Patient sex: M
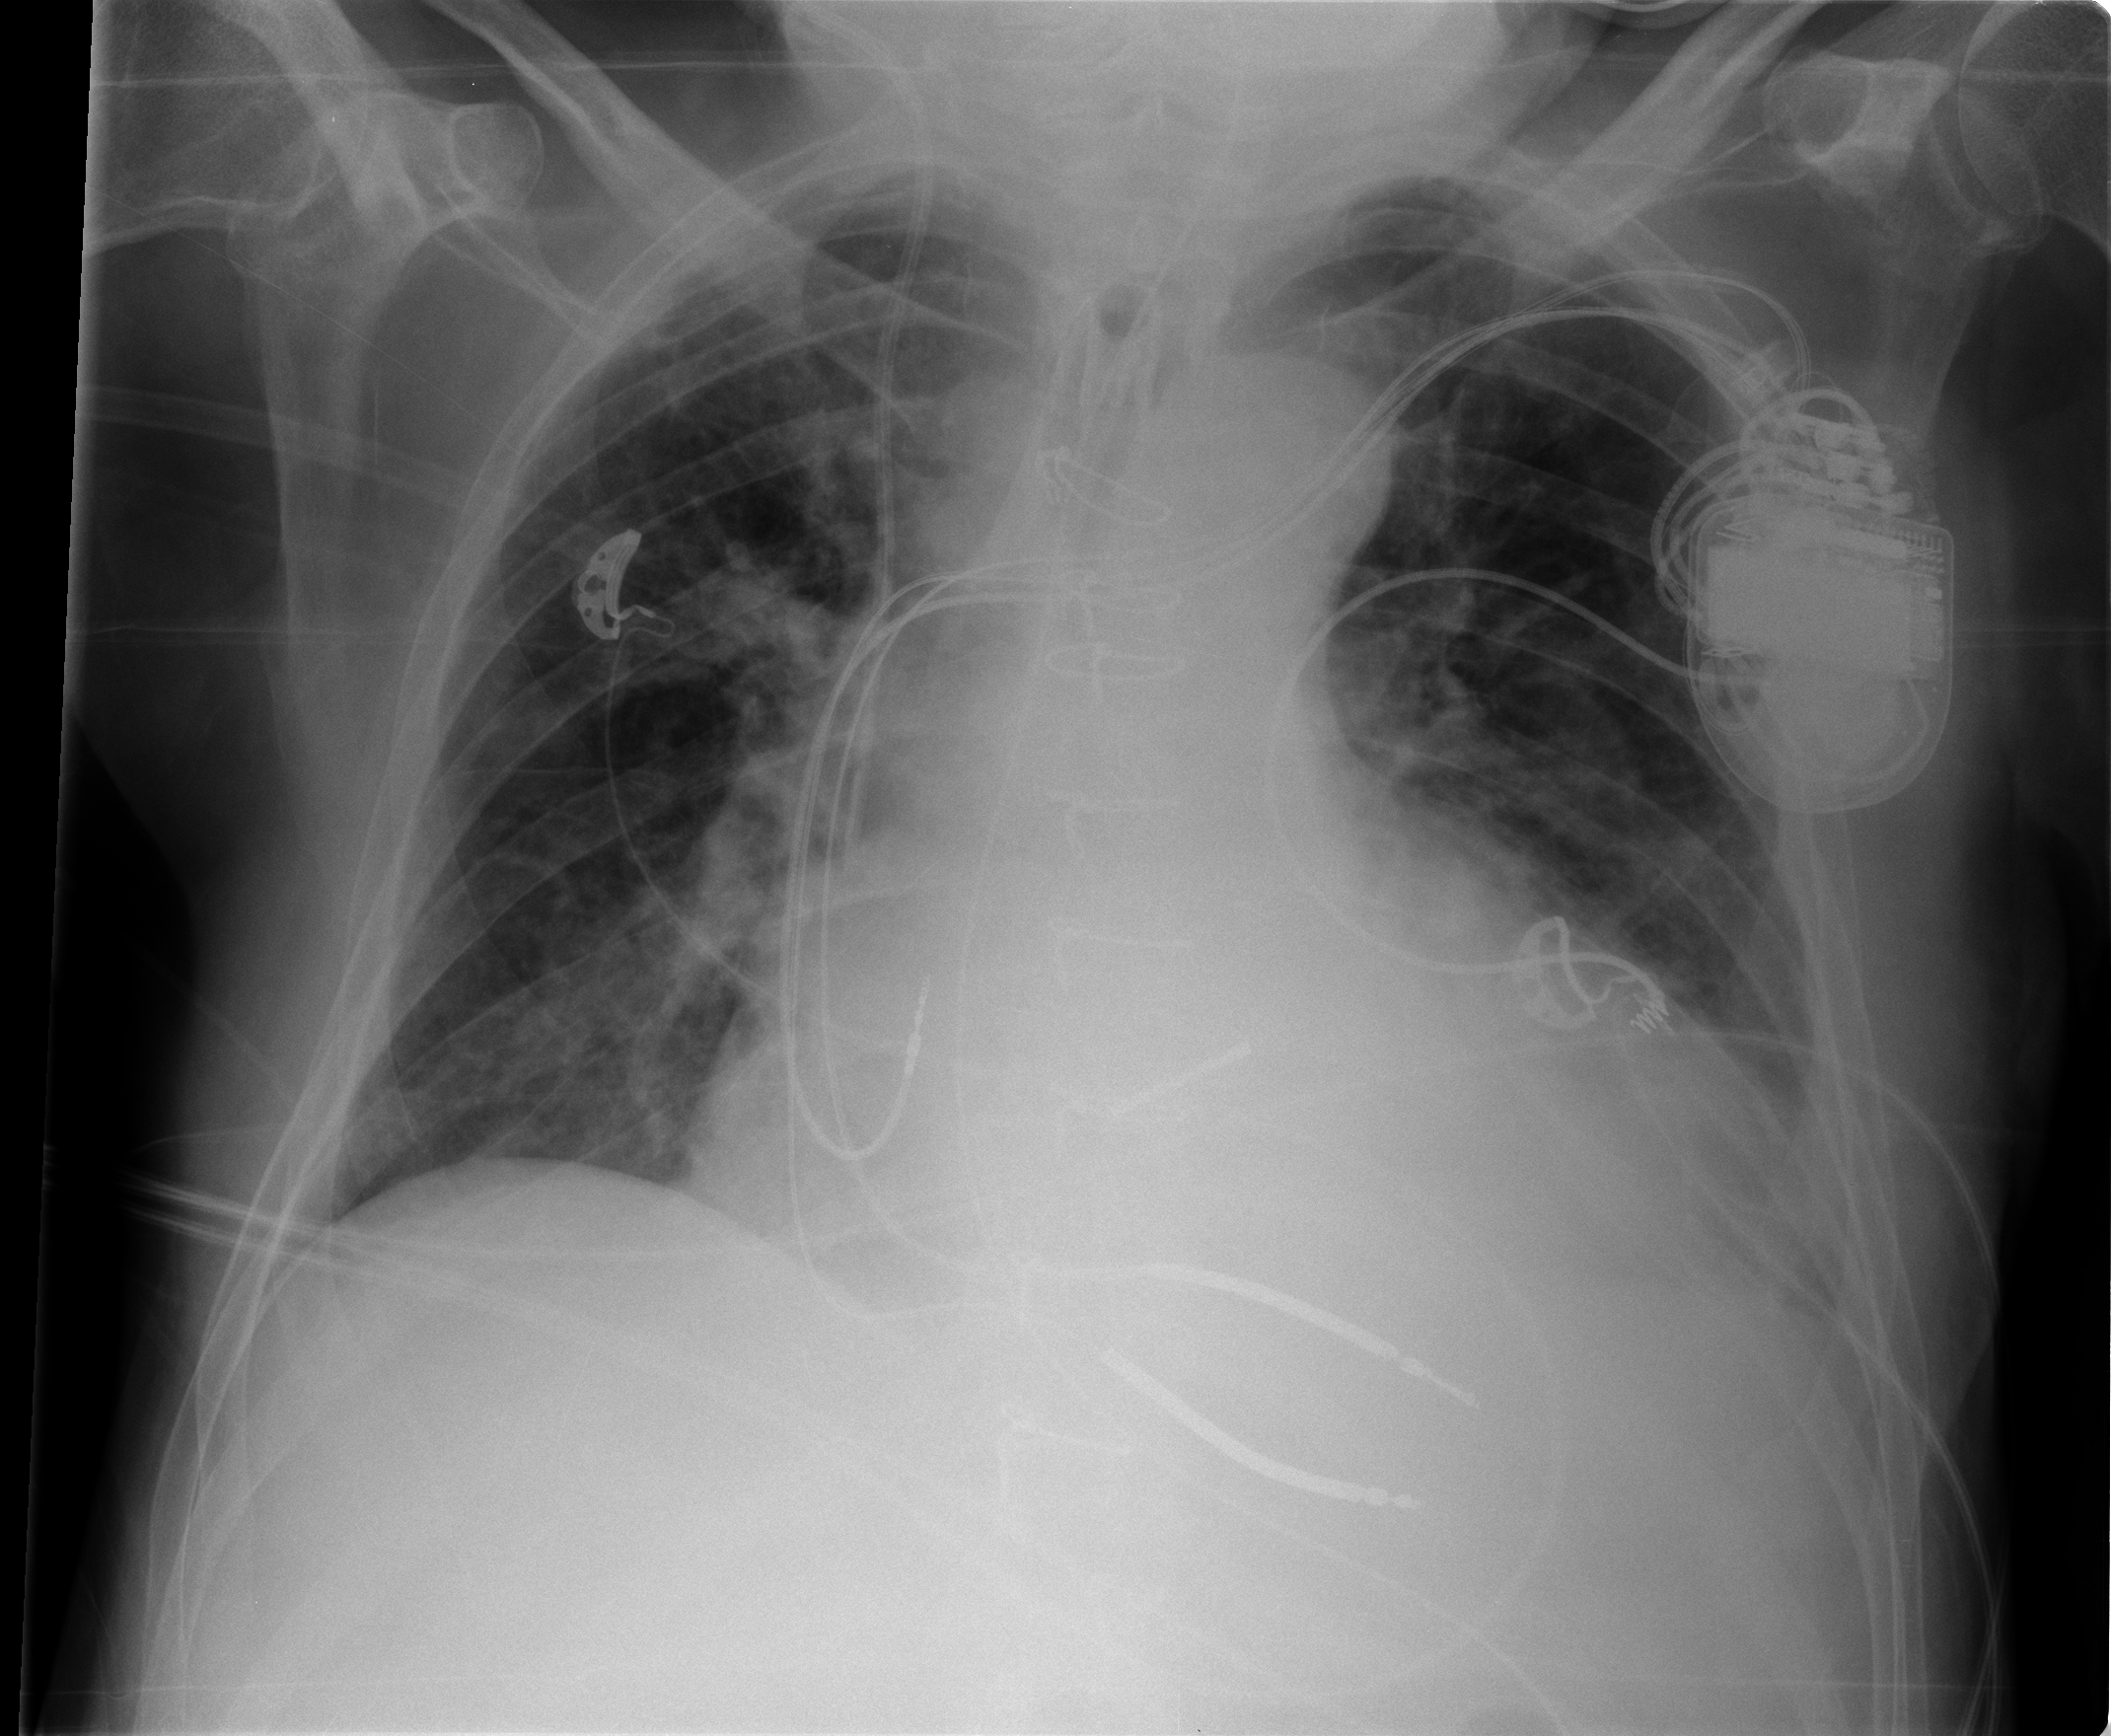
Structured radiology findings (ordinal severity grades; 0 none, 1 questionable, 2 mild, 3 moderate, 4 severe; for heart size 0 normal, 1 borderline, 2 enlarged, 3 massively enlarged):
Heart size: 2
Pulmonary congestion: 2
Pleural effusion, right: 0
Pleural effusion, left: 1
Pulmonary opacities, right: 0
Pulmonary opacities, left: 1
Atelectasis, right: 0
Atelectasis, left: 2